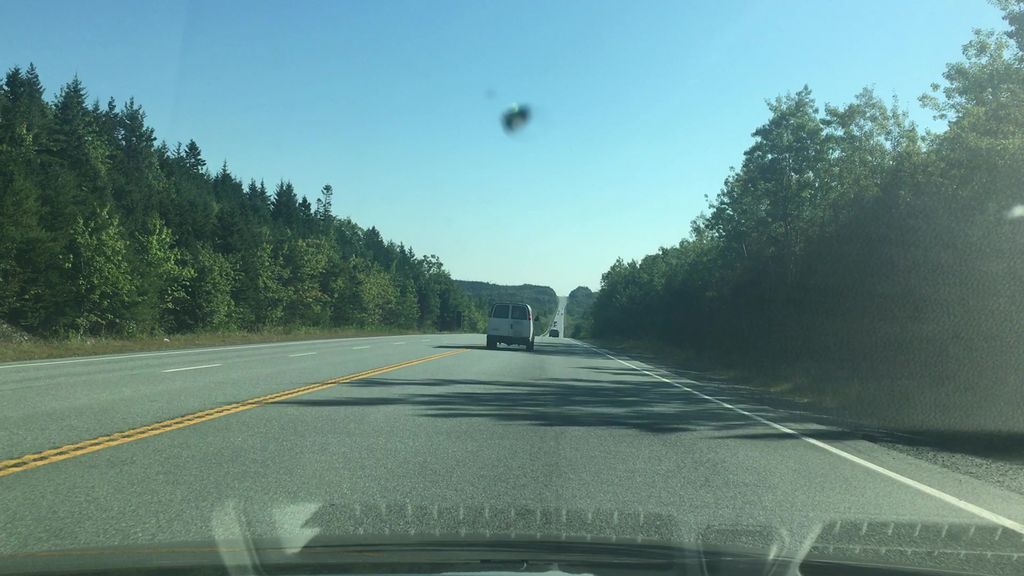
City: halifax